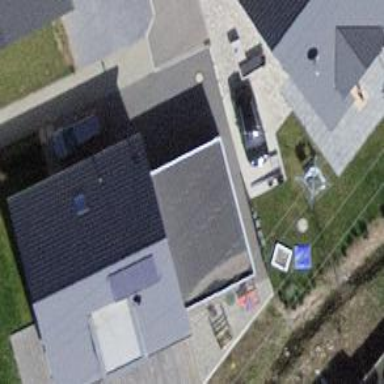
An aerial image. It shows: Detached building with gabled roof.